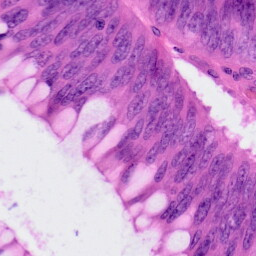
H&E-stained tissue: Colon